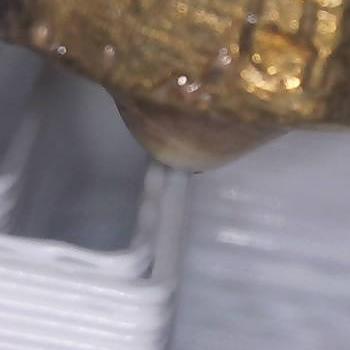
Flow rate: 59%